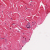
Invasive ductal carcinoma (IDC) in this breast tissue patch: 0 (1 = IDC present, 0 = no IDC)